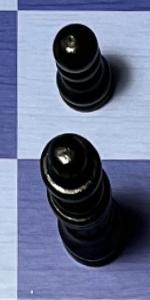
Label: Queen_Black